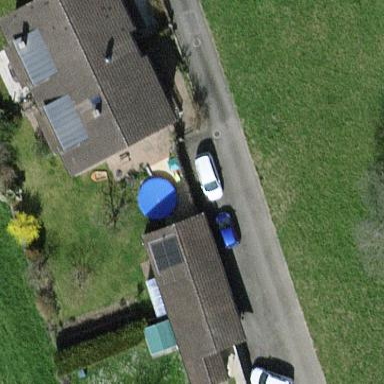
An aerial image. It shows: Group of garages.